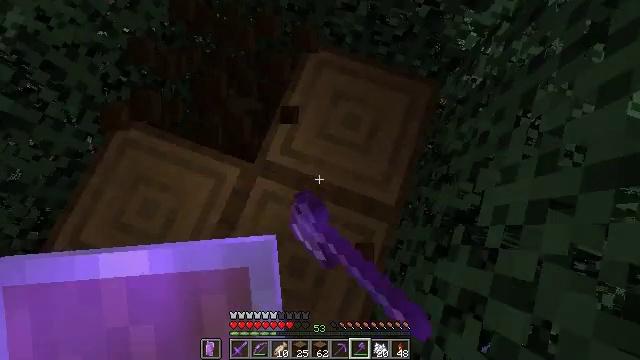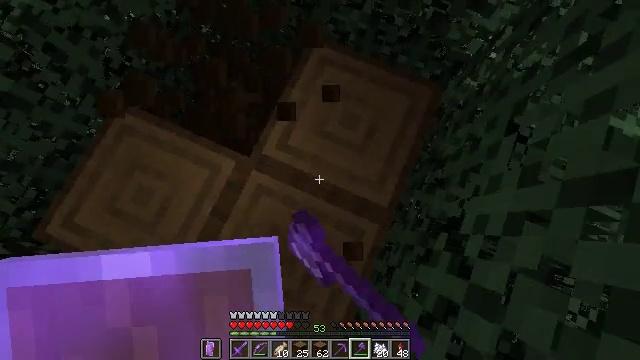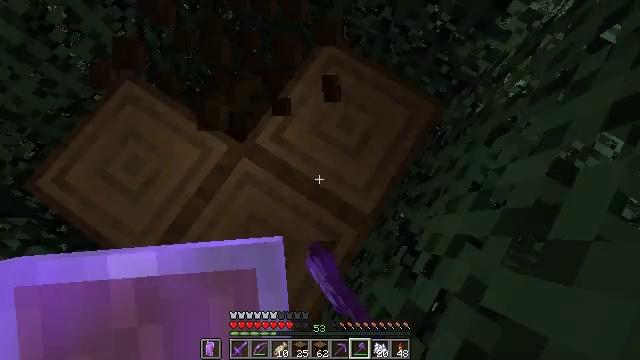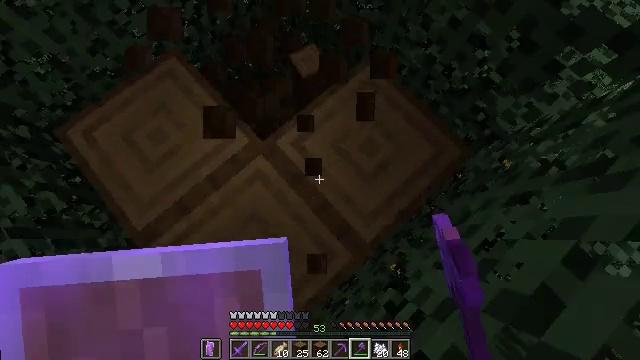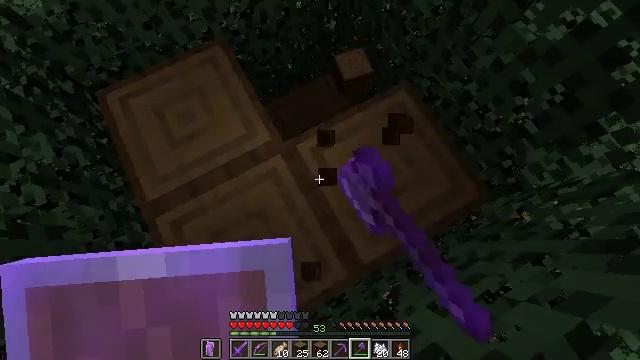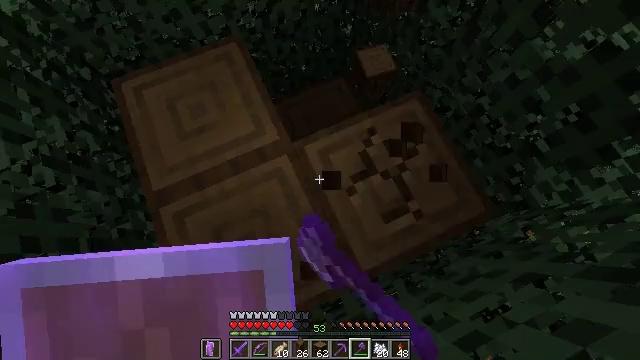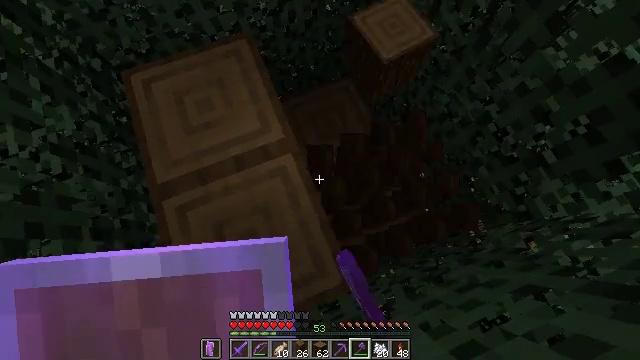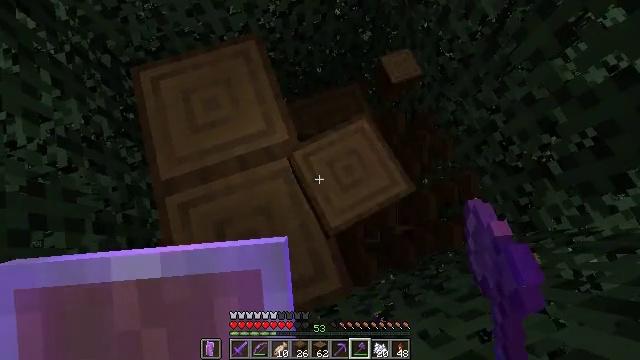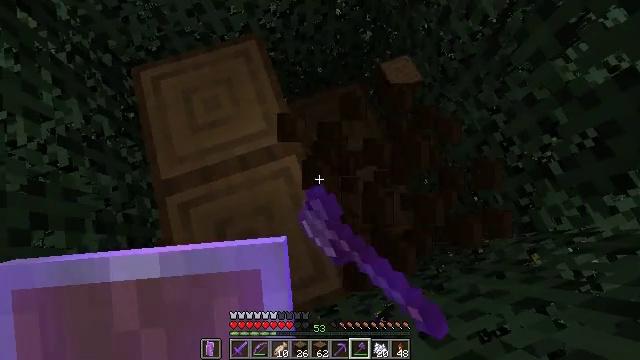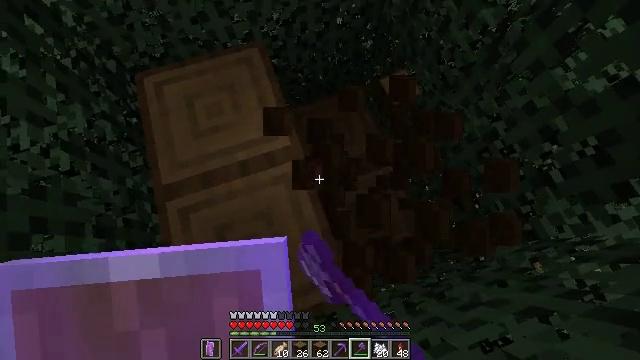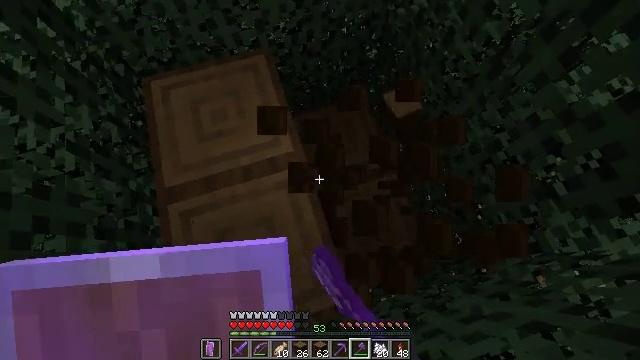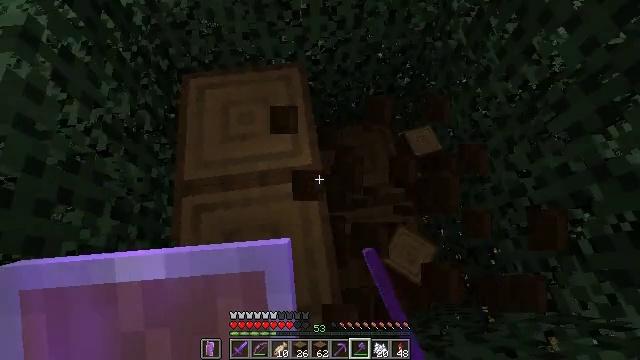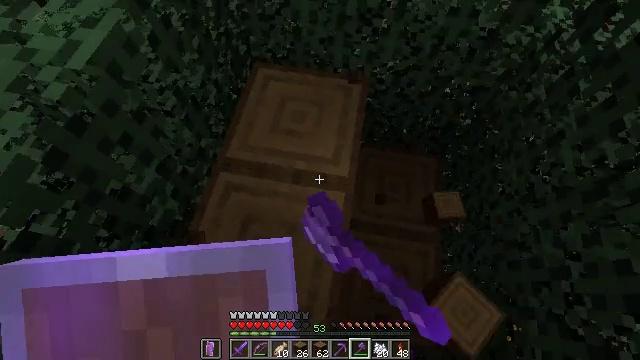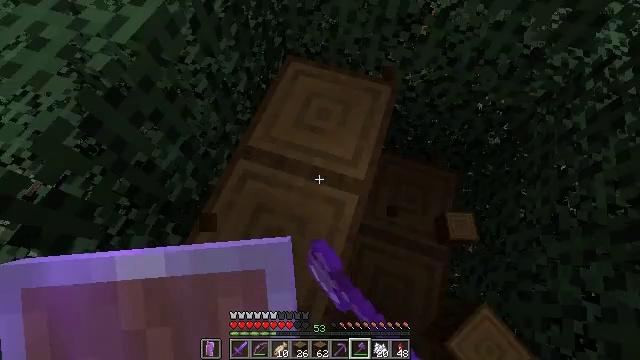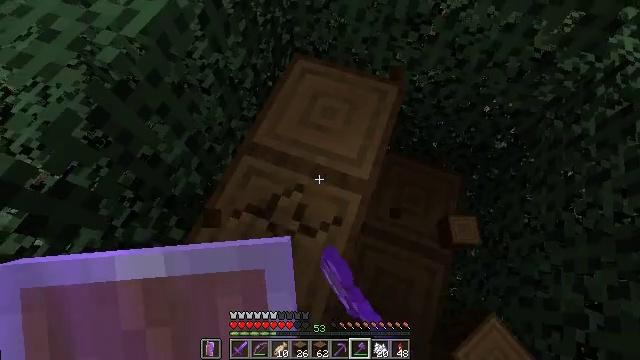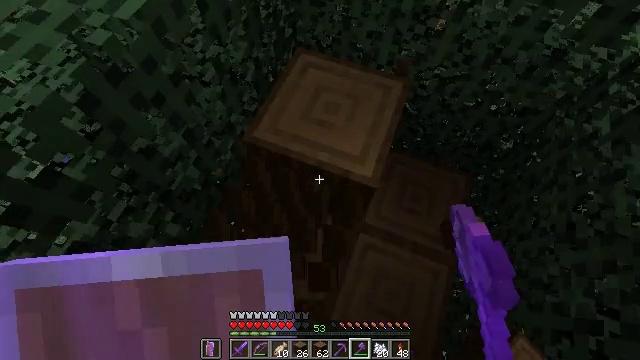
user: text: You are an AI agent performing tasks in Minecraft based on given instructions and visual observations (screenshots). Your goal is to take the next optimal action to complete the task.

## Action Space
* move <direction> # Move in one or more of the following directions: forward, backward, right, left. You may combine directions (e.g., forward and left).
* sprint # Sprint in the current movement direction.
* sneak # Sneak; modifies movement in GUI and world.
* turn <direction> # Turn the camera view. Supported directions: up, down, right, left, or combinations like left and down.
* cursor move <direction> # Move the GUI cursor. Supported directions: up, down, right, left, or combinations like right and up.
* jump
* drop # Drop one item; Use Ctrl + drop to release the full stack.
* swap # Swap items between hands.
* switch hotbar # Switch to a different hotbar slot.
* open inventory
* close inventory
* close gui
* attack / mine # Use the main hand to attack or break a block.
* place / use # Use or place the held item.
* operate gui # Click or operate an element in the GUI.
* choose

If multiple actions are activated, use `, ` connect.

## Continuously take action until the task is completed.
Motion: motion action
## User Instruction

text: Break the spruce log from the tree.
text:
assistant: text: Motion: move right, turn left, attack / mine
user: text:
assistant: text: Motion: turn left, attack / mine
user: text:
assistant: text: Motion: turn left and up, attack / mine
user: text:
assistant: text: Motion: turn left and up, attack / mine
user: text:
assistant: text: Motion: turn left, attack / mine
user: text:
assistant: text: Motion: turn left, attack / mine
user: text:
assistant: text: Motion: turn left, attack / mine
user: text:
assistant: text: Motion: attack / mine
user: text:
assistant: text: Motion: turn up, attack / mine
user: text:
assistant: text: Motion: turn left and up, attack / mine
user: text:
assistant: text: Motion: turn left and up, attack / mine
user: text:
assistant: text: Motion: turn left and up, attack / mine
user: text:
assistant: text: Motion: turn left, attack / mine
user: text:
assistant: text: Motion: turn left, attack / mine
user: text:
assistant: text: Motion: attack / mine
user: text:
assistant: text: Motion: attack / mine
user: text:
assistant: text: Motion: attack / mine
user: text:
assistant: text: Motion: attack / mine
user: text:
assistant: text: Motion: attack / mine
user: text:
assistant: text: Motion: turn down, attack / mine
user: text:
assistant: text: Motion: attack / mine
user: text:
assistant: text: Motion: attack / mine
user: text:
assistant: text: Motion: turn right and up, attack / mine
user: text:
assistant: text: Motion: turn right and up, attack / mine
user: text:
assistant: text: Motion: turn right and up, attack / mine
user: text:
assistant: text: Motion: turn up, attack / mine
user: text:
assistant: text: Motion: attack / mine
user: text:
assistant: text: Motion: turn left, attack / mine
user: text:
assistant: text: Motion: turn left, attack / mine
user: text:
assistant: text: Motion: turn left and down, attack / mine